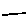
Label: line